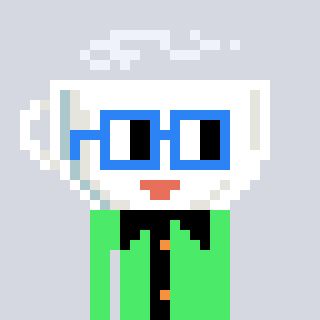
a pixel art character with square blue glasses, a mug-shaped head and a teal-colored body on a cool background